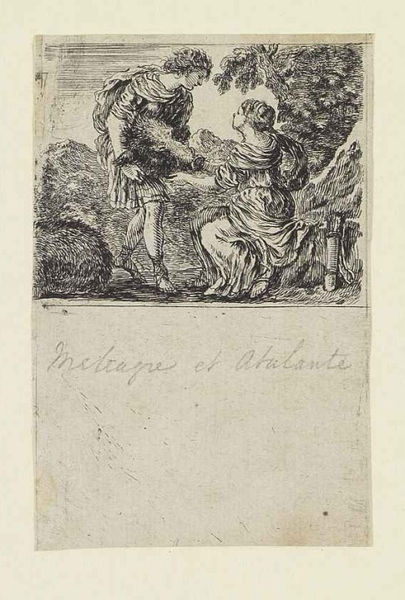
Titel: Jeu de la Mythologie - Meleagre et Atlante
Künstler: Stefano della Bella
Standort: Karlsruhe
Institution: Staatliche Kunsthalle Karlsruhe
Schlagwörter: baum, berg, blätter, felsen, himmel, kopf, mann, umhang, vogel, weiß, bäume, landschaft, menschen, mädchen, sitzen, frau, grau, kleid, schwarz, skizze, szene, zeichnung, tier, wiese, rock, alt, jung, falten, pelz, bild, bildnis, hügel, natur, strauch, busch, büsche, gewand, sitzend, stehend, paar, blatt, locken, wald, bauern, fell, holzschnitt, magd, schrift, liebe, papier, ernte, heu, berge, gipfel, grafik, graphik, werbung, bank, französisch, wild, zopf, inschrift, sitzt, sandalen, faltenwurf, kontrapost, junge, knie, antike, bücken, unterschrift, buch, lichtung, druck, druckgrafik, schraffur, radierung, stich, lithografie, seite, schwarzweiß, text, knien, par, bleistift, flur, geschenk, mythologie, jagd, liebespaar, jüngling, beute, jäger, antik, griechisch, mythos, knieend, mittelalter, hahn, huhn, wildschwein, anbeten, antrag, kupferstich, gabe, köcher, pfeil, tierkopf, handschrift, diana, eber, pfeile, mann frau, keiler, belistift, flirten, kniet, eberkopf, romanze, pfeil und bogen, gravüre, konversation, zopg, schweinekopf, mann und frau, annäherung, kniende frau, wildschweinkopf, meleager, atalante, akalante, metrape, kbiet, baum tier, sticharbeit, atlante, meleange, jasgd